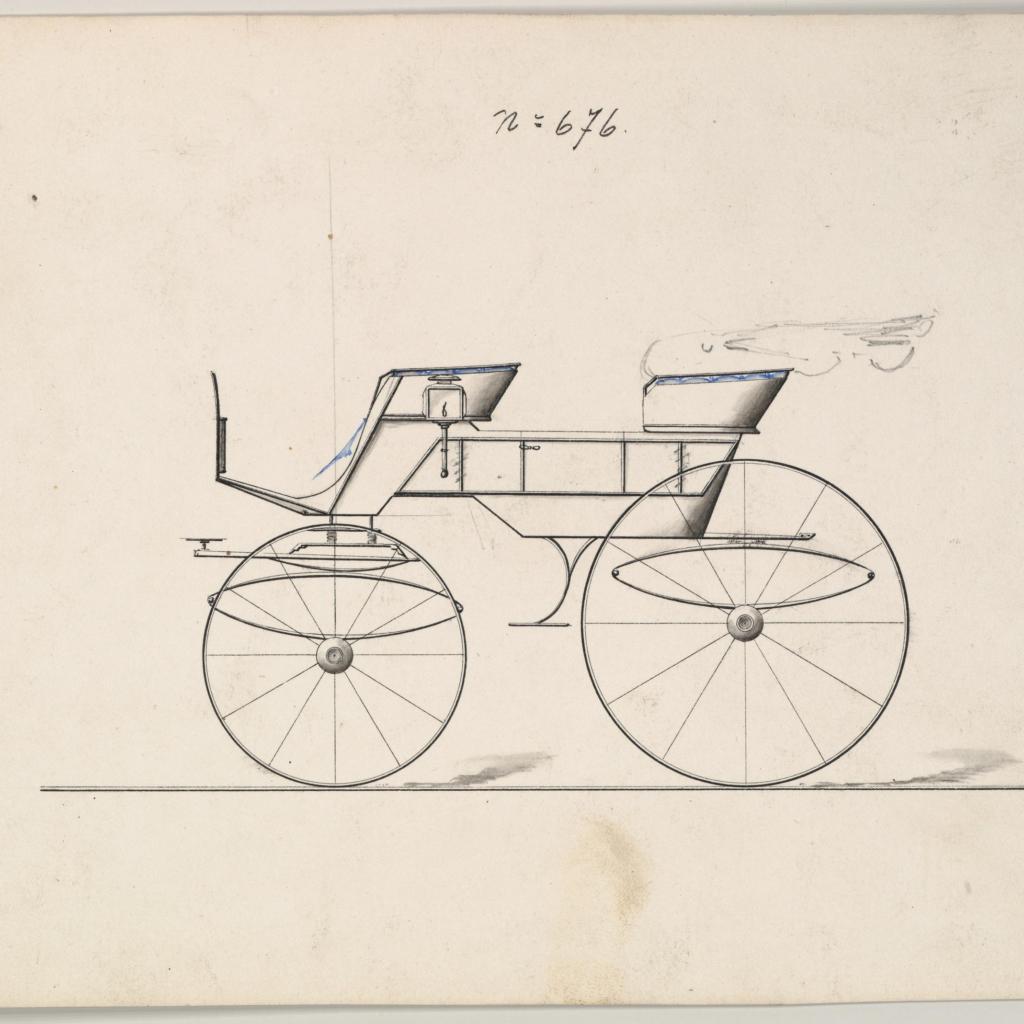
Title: Design for Phaeton, no. 676
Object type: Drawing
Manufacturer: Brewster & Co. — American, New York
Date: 1850–74
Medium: graphite, pen and black ink, watercolor and gouache
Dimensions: sheet: 6 1/8 x 9 1/4 in. (15.6 x 23.5 cm)
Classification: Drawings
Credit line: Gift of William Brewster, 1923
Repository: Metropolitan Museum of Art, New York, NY